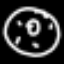
Label: donut